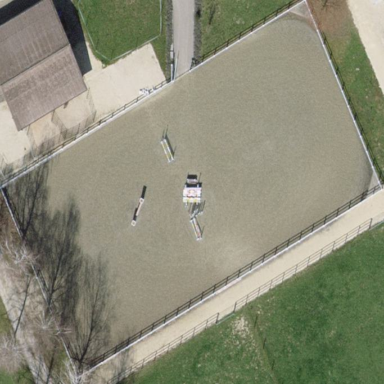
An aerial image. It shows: Equestrian pitch for leisure land sports.